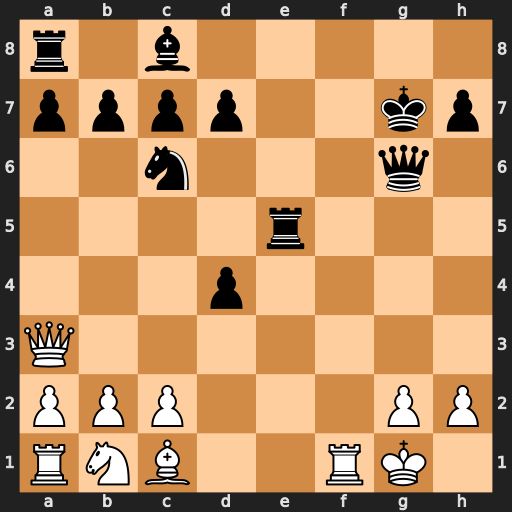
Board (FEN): r1b5/pppp2kp/2n3q1/4r3/3p4/Q7/PPP3PP/RNB2RK1
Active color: w
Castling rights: -
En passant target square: -
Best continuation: Qf8#